Interaction volume radius: 10 \u00c5
Interaction volume height: 35 \u00c5
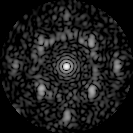
Disorder parameter: 0.5325